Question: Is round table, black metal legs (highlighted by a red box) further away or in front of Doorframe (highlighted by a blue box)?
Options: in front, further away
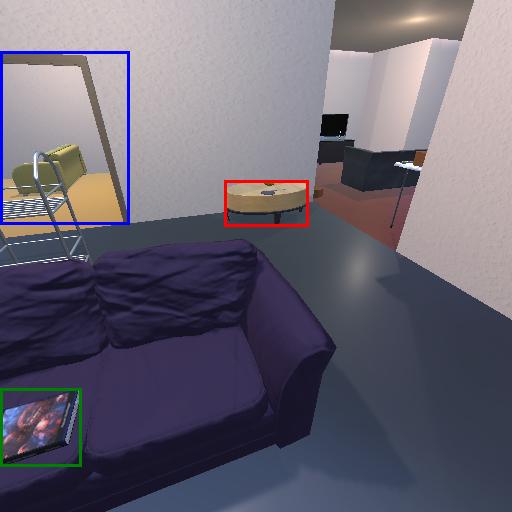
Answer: in front